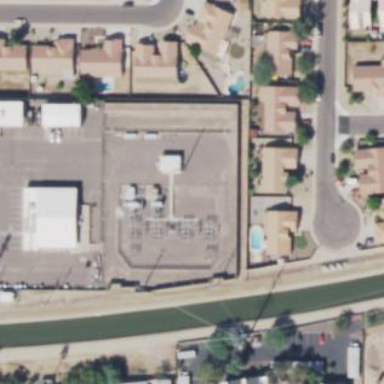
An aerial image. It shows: Outdoor power substation with surrounding wall. The substation operates at the distribution level.